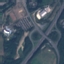
Land use / land cover: Highway